Interaction volume radius: 5 \u00c5
Interaction volume height: 20 \u00c5
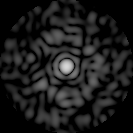
Disorder parameter: 0.7649